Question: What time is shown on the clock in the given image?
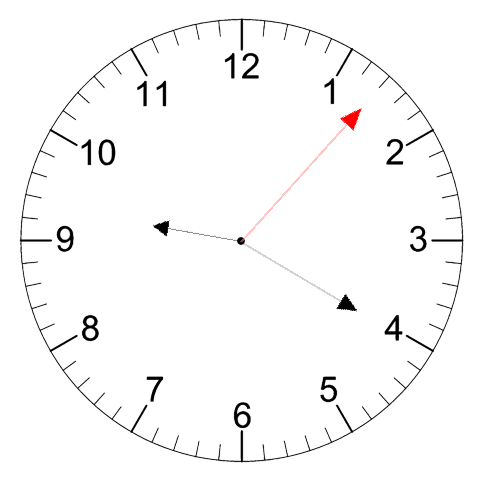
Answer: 09:20:07